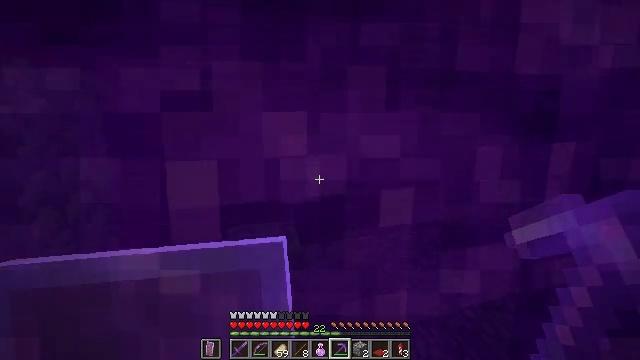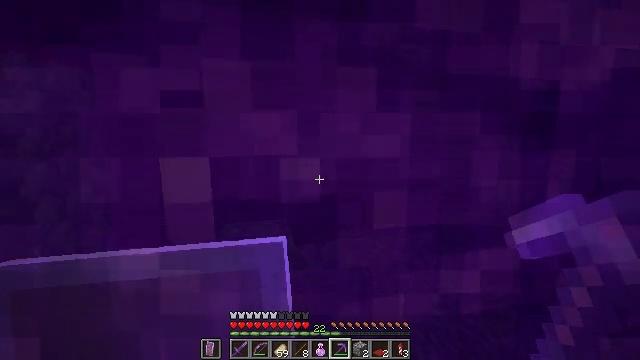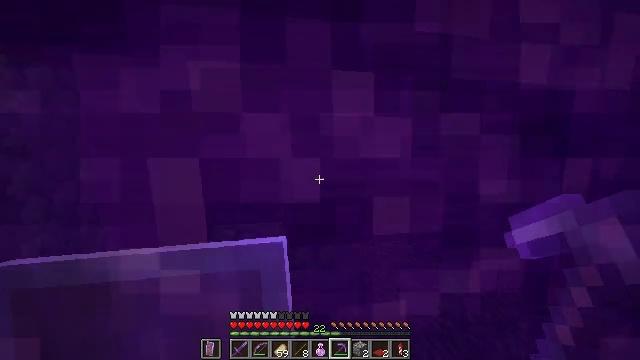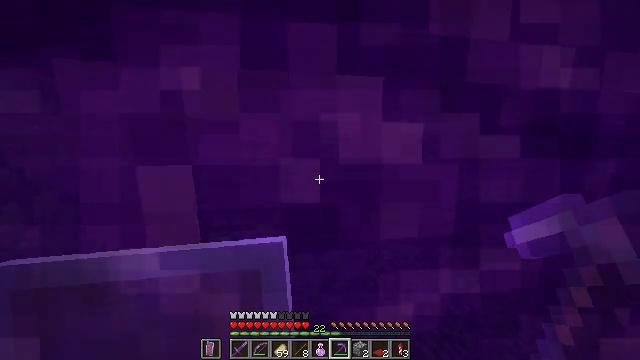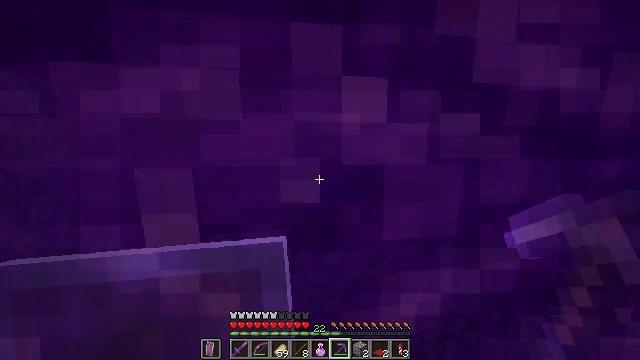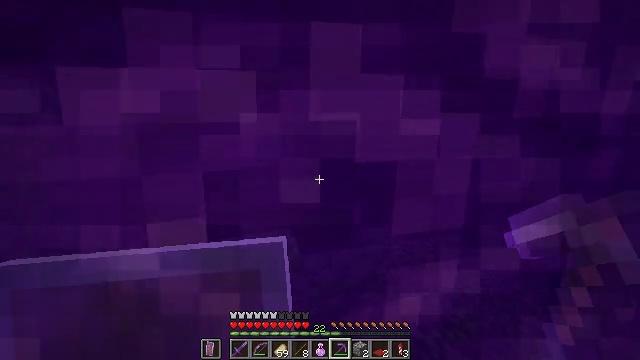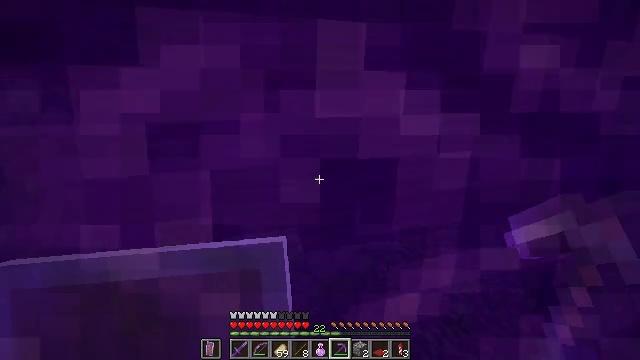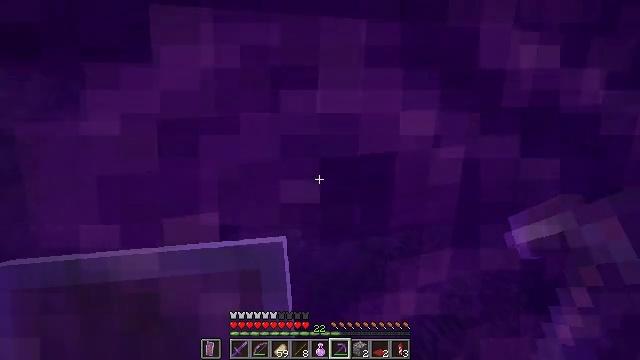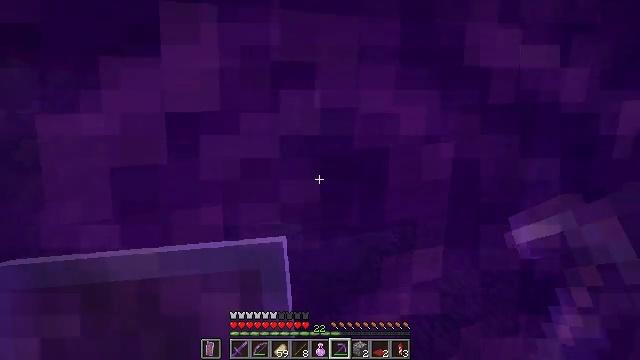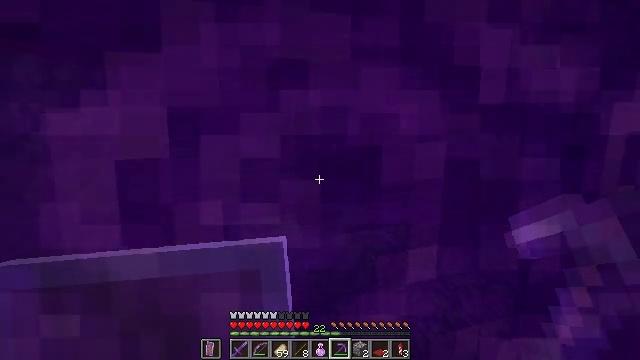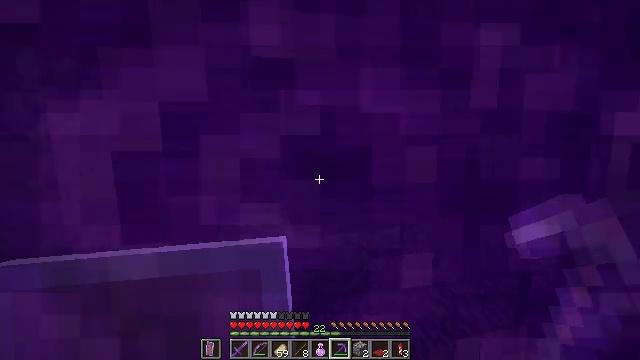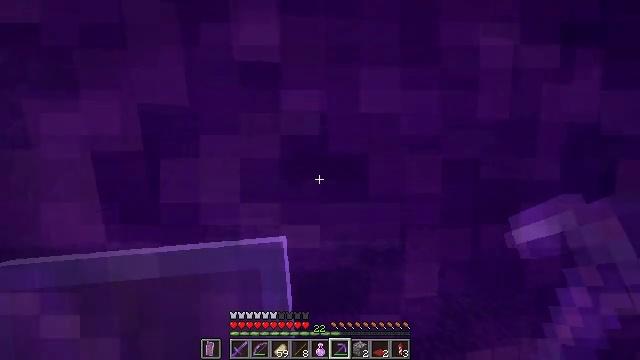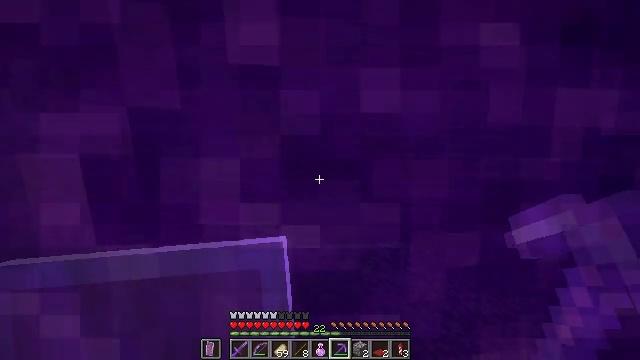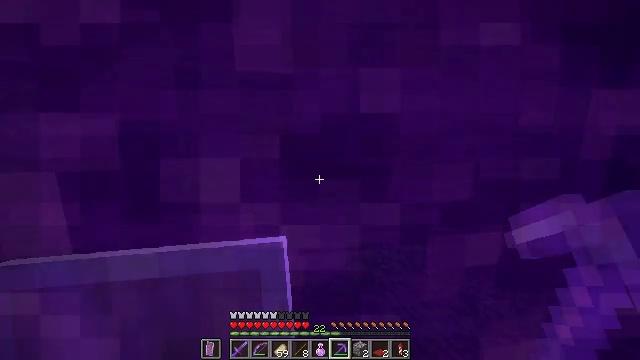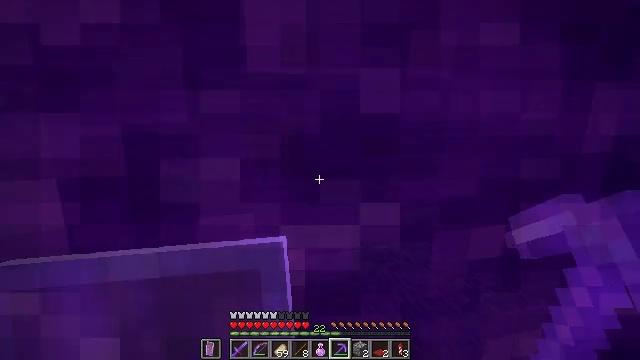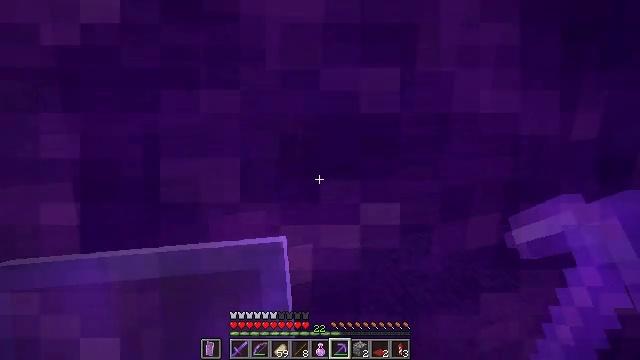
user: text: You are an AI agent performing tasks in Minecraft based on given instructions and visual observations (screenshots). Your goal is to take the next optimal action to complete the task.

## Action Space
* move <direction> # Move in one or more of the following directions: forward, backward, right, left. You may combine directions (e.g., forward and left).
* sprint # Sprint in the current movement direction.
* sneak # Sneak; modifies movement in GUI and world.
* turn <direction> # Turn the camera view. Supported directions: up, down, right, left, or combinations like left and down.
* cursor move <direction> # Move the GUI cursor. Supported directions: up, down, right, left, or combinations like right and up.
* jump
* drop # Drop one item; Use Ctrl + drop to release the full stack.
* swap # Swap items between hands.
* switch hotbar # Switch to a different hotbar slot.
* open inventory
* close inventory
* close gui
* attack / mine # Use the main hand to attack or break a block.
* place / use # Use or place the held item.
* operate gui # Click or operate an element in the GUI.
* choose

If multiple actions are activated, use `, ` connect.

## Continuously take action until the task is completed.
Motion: motion action
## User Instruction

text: Collect spruce leaves for landscaping.
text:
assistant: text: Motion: no_op
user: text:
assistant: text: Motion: no_op
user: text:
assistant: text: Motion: no_op
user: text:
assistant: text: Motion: no_op
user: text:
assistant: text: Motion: no_op
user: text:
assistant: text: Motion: no_op
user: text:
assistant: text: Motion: no_op
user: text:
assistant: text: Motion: no_op
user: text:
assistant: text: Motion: no_op
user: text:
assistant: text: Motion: no_op
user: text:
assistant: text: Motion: no_op
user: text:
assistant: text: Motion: no_op
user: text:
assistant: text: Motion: no_op
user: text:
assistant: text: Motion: no_op
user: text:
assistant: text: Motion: no_op
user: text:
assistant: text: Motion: no_op
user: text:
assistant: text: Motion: no_op
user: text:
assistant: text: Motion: no_op
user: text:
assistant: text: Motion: no_op
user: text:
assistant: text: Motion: no_op
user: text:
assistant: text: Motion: no_op
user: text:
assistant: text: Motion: no_op
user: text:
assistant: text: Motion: no_op
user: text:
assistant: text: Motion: no_op
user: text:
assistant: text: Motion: no_op
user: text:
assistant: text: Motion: no_op
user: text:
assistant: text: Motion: no_op
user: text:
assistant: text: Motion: no_op
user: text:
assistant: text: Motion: no_op
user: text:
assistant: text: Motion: no_op